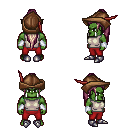
a pixel art fantasy rpg character, male body template, orc, green skin, white sleeveless shirt, red pants, white blonde extra-long topknot hairstyle, leather cap, white cloth bracers, metal boots, four views (front, back, left, right), 2x2 character sprite sheet, small pixel art, hard edges, no anti-aliasing